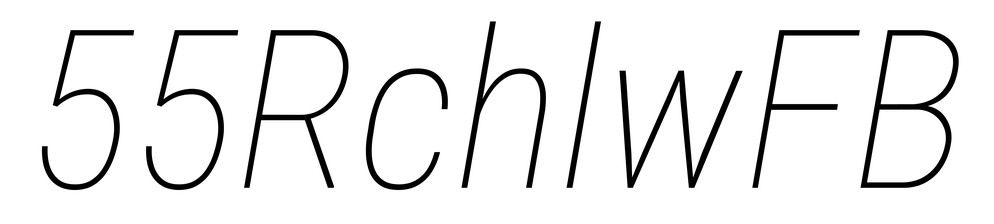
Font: Roboto-Italic_Condensed_Thin_Italic